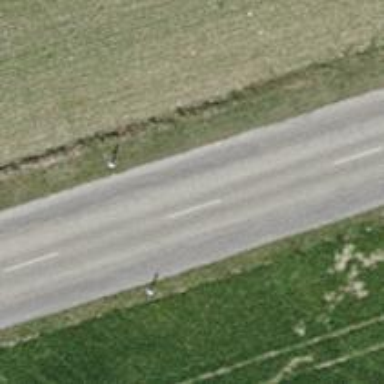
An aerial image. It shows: Tertiary road with asphalt surface.